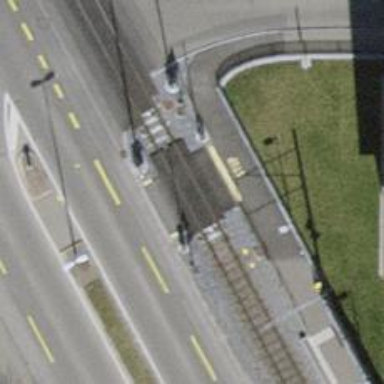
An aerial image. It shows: Crossing for the railway.